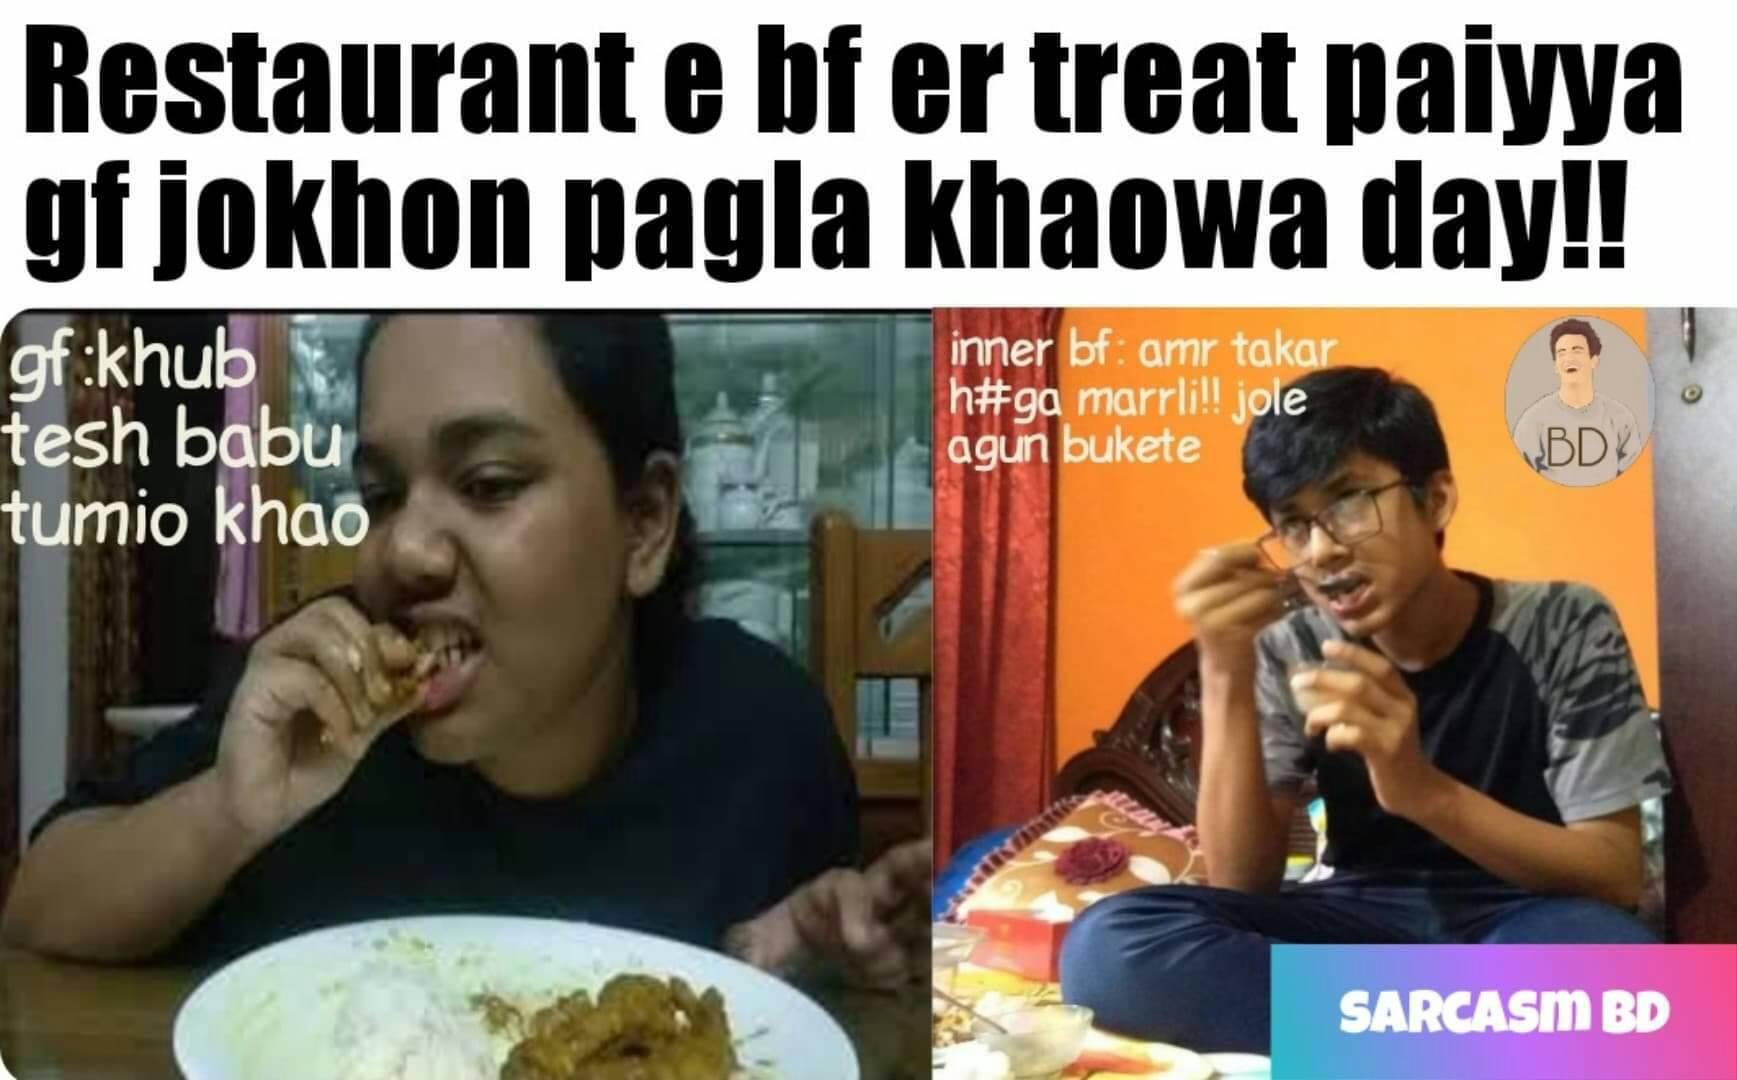
Caption: Restaurant e bf er treat paitta gf jokhon pagla khaowa day !!    gf: khub tesh babu  tumio khao      inner bf:  amr takar h#ga marrli ! jole agun bukete
Label: hate